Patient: sex M, age 42
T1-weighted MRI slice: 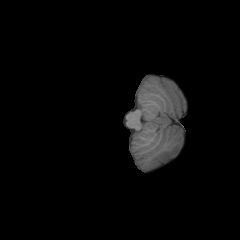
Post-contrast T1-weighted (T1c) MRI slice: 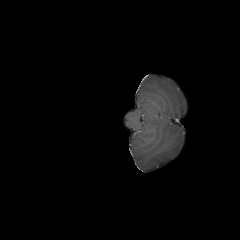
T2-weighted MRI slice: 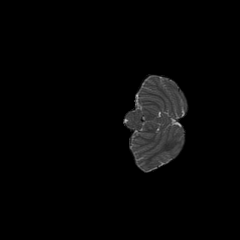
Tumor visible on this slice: no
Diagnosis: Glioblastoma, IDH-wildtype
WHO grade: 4